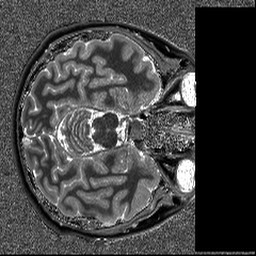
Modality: T1map
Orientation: axial
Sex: female